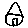
Label: house